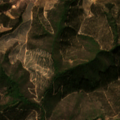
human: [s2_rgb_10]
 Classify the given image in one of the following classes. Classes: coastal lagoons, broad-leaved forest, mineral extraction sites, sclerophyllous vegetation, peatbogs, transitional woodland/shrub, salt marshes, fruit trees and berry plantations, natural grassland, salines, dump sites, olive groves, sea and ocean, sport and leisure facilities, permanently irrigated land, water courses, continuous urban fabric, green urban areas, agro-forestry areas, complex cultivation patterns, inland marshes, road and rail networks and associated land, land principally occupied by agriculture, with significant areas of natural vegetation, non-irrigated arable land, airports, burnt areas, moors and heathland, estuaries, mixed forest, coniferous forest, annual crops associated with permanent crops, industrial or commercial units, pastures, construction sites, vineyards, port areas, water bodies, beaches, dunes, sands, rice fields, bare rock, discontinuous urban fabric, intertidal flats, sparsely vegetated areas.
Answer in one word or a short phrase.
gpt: non-irrigated arable land, land principally occupied by agriculture, with significant areas of natural vegetation, broad-leaved forest, transitional woodland/shrub